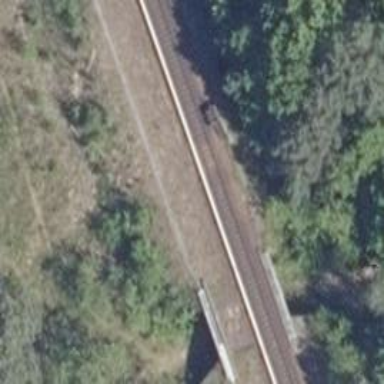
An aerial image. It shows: Bridge for light rail electrified railway.